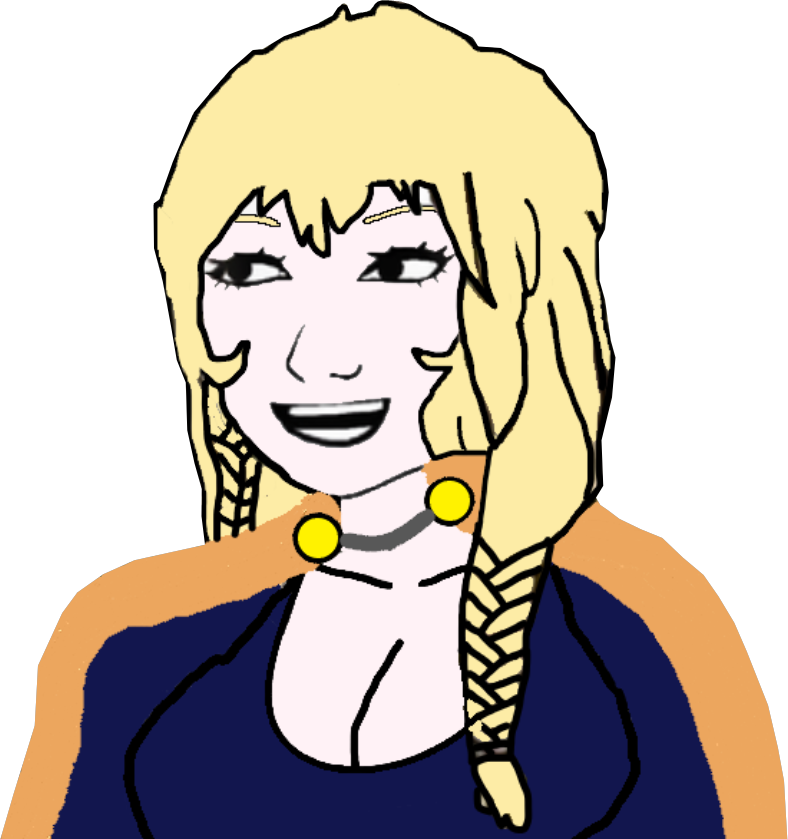
Label: 5_Doomer_Girl